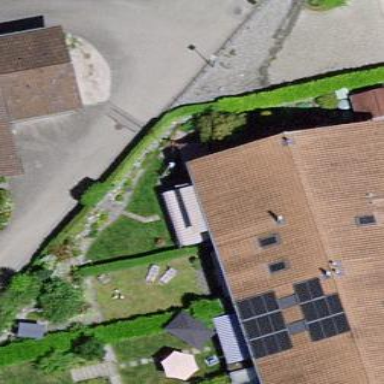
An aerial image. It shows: Residential building.